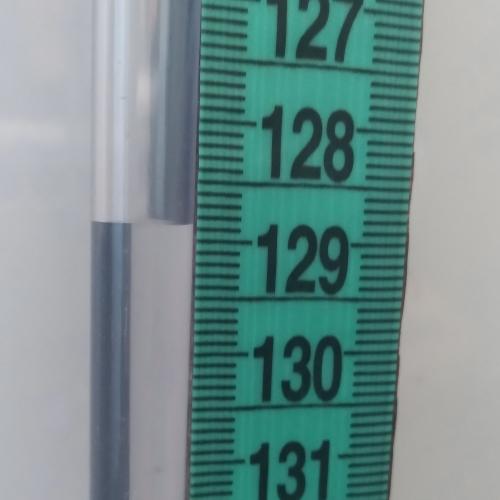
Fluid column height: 128.9 cm